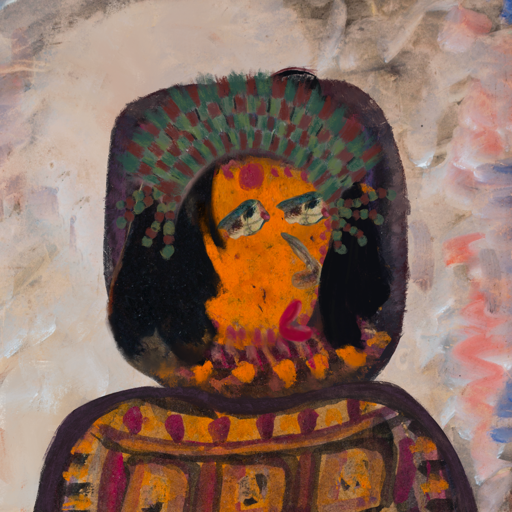
Background: Roy_Bahadur, Head And Neck Side: Doll_w_Hair, Face Side: Pipe, Bust: Doll, Hair Side: Mosgoul, Head Accessory: After_Raid_Crown, Second Necklace: Blank, Necklace: Blank, Baby: Blank